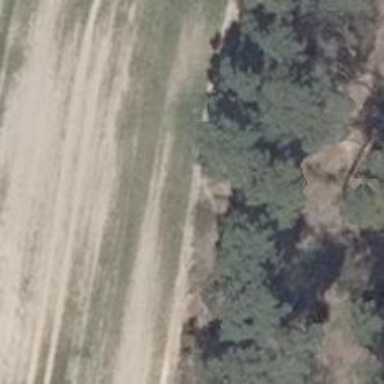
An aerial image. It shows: Hunting stand.